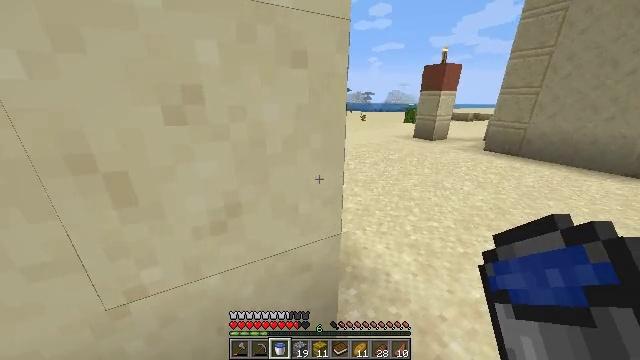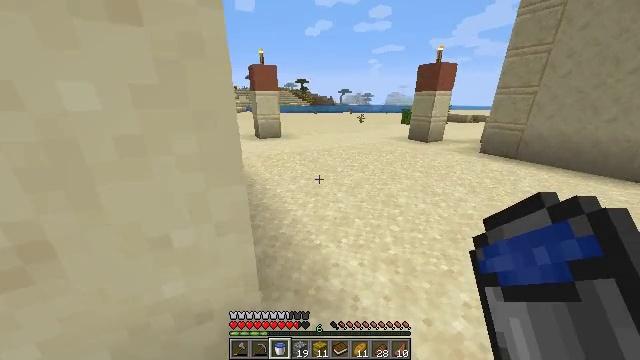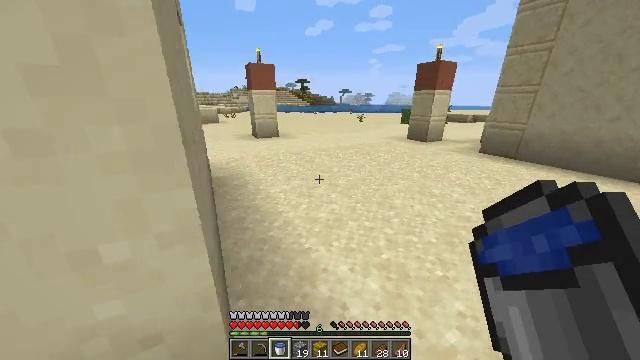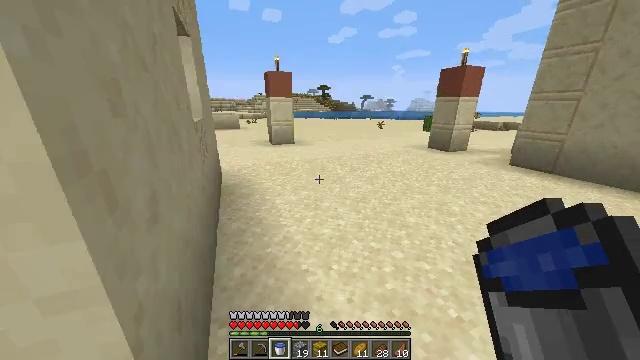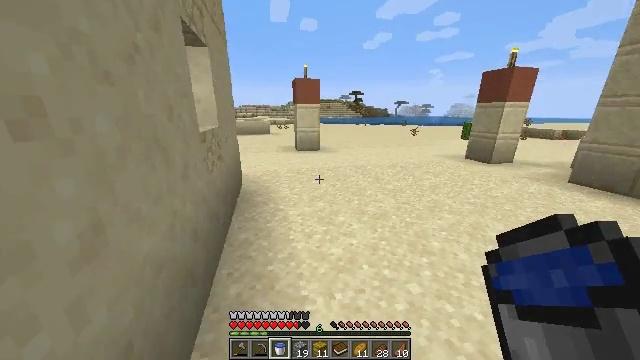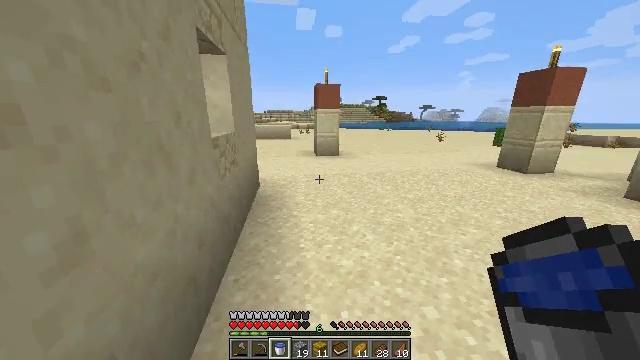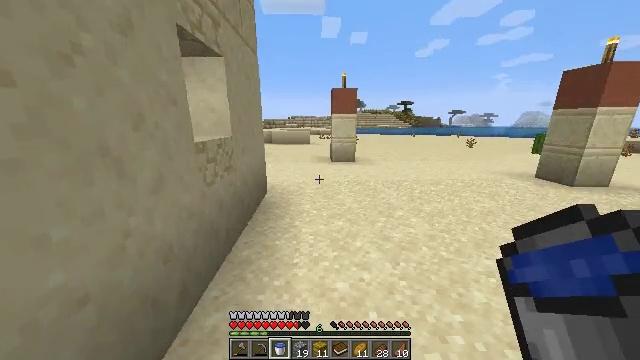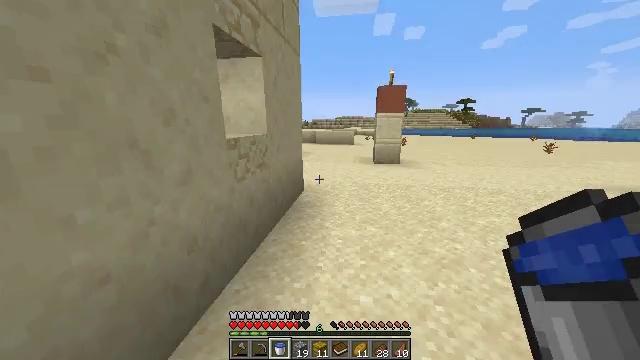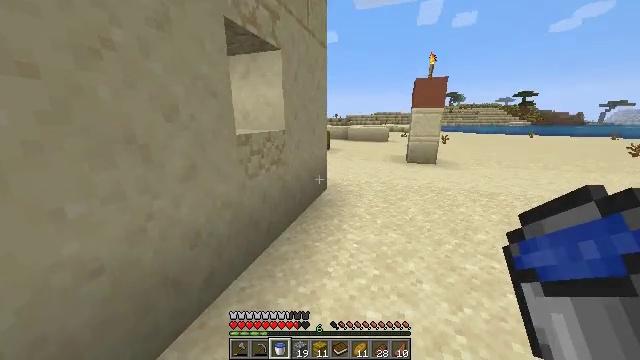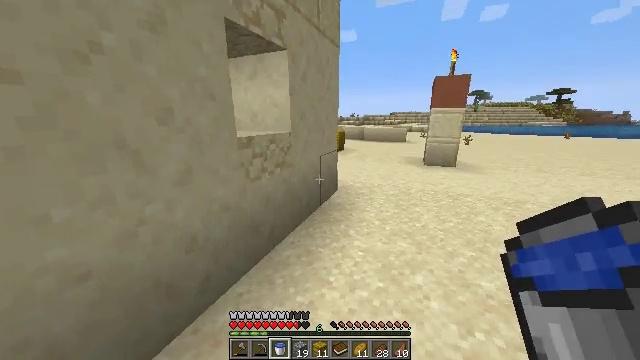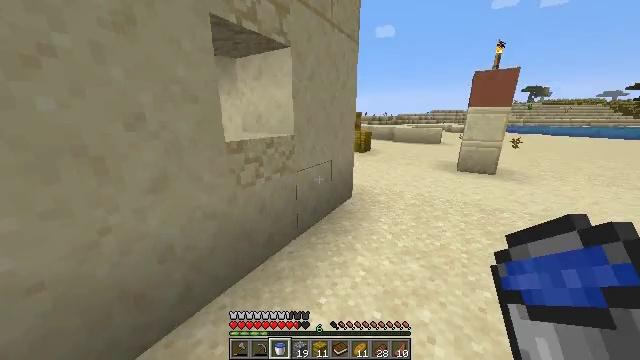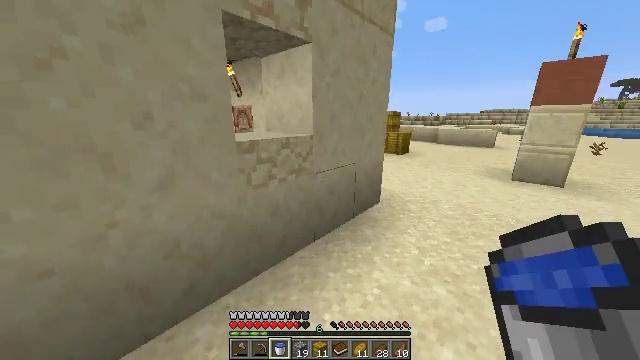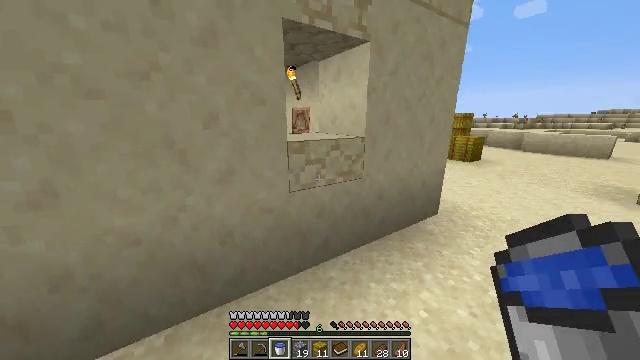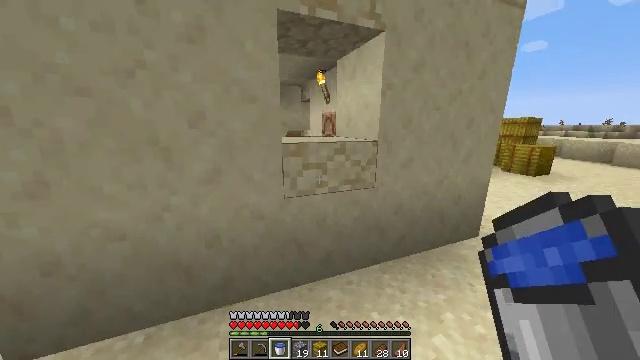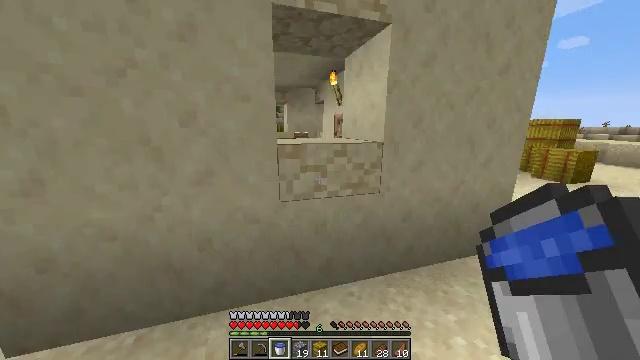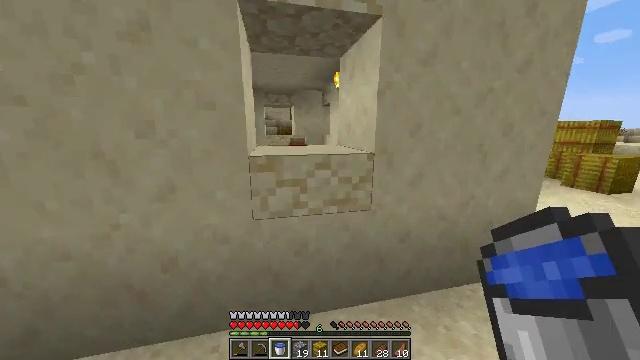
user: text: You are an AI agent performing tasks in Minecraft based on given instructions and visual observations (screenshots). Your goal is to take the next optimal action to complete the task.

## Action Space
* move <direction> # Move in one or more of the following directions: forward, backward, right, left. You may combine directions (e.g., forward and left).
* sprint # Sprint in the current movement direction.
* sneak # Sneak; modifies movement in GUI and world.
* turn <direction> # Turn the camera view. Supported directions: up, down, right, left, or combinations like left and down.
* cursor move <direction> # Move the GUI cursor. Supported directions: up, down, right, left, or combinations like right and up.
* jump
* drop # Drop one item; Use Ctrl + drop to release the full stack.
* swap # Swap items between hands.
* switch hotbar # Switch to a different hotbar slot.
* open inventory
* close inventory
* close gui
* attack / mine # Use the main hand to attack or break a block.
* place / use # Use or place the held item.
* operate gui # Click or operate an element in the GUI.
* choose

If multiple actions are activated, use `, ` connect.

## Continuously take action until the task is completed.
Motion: motion action
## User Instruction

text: Collect the potted cactus for your inventory.
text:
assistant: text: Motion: move forward and move right, sprint
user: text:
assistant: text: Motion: move forward and move right, sprint
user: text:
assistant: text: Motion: move forward and move right, sprint, turn left and up
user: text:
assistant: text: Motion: move forward and move right, turn left and up
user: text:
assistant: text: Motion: move forward and move right, turn left and up
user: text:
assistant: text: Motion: move forward and move right, turn left and up
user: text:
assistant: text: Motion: move forward and move right, turn left
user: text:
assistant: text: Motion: move forward and move right, turn left
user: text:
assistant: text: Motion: move forward and move right, turn left
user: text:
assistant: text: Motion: move forward and move right, turn left
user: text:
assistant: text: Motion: move forward and move right, turn left
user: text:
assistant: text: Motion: move forward and move right, turn left
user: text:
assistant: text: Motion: move forward and move right, turn left and up
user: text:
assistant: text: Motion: move forward and move right, turn left
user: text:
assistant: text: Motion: move forward and move right, turn left
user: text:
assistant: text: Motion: move right, turn left
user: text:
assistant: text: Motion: move forward and move right, turn left and up
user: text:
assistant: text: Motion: move forward and move right, turn left and up
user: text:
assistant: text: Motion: move forward and move right
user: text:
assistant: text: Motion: move forward and move right
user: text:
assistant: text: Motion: move forward and move right
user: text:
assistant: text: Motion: move forward and move right
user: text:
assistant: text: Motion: move right
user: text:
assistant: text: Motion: move right
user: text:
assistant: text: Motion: move right, turn down
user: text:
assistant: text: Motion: move right, turn right and down
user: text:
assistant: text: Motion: move left
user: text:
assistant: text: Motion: move left
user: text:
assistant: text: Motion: move left
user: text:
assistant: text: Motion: move left, turn right